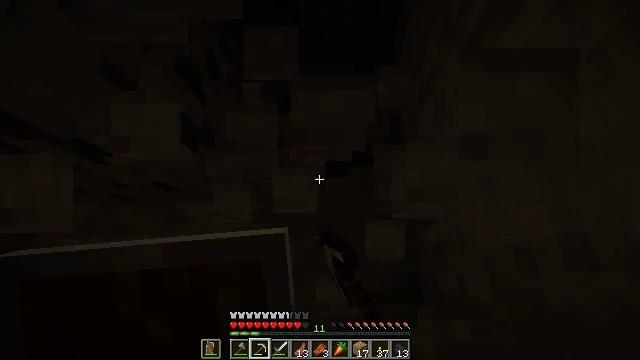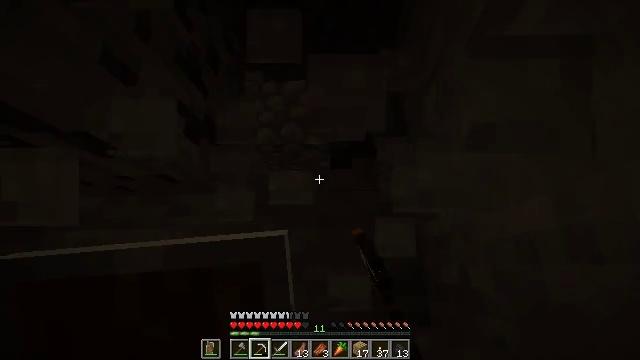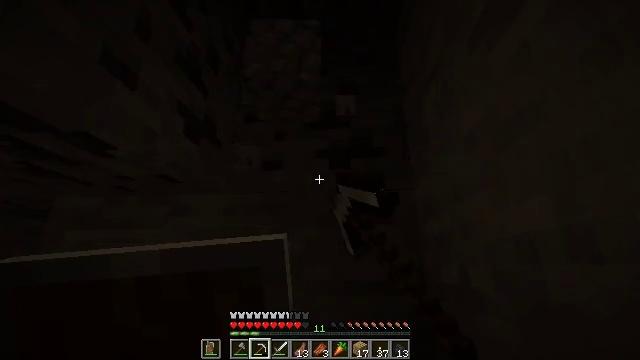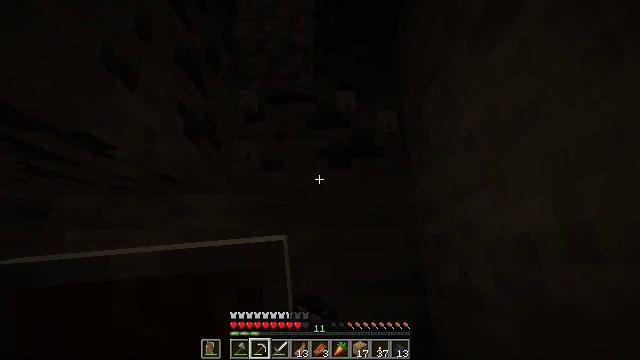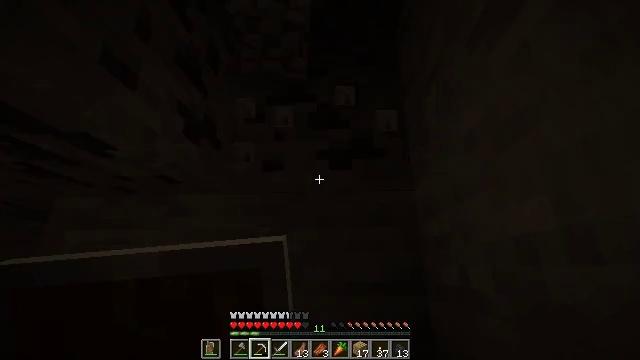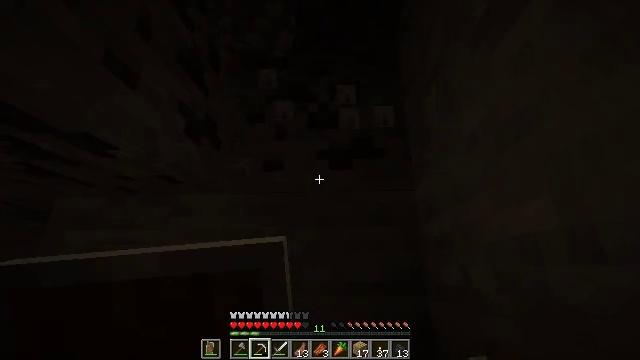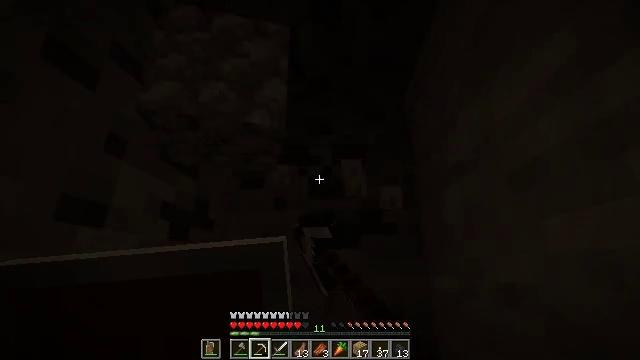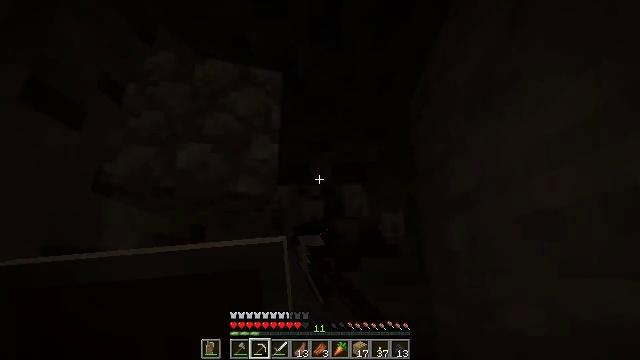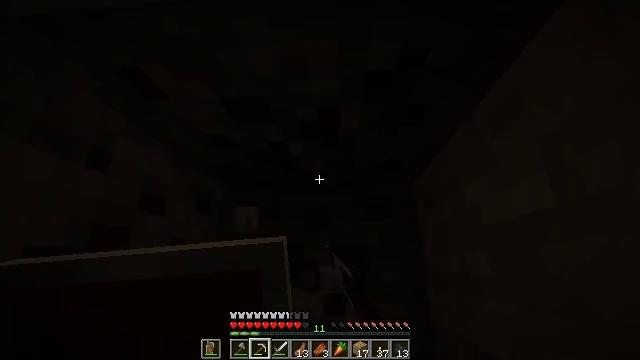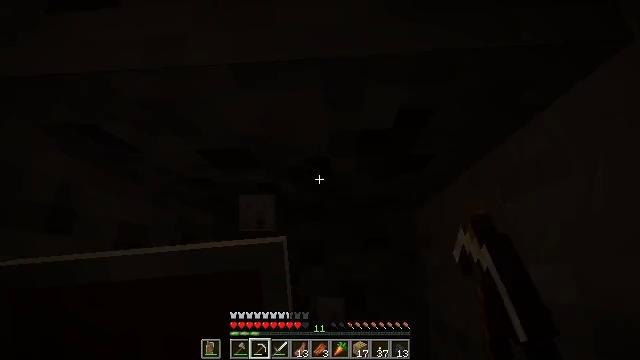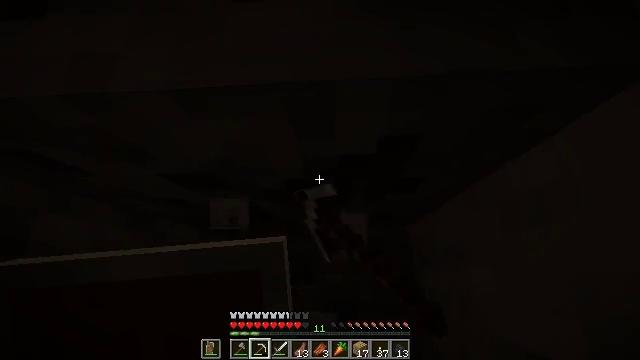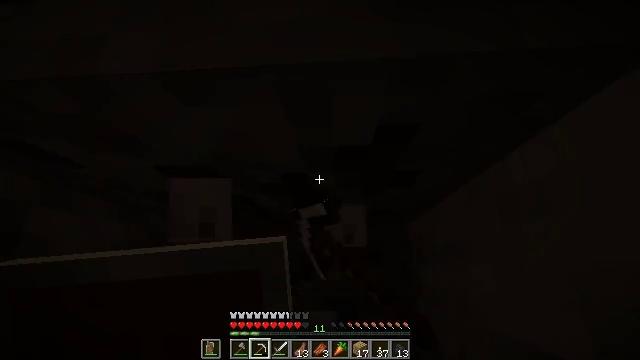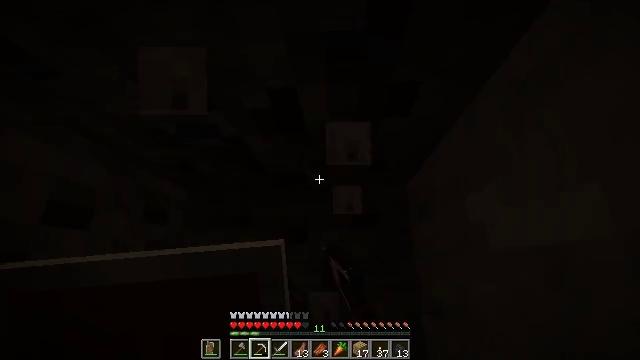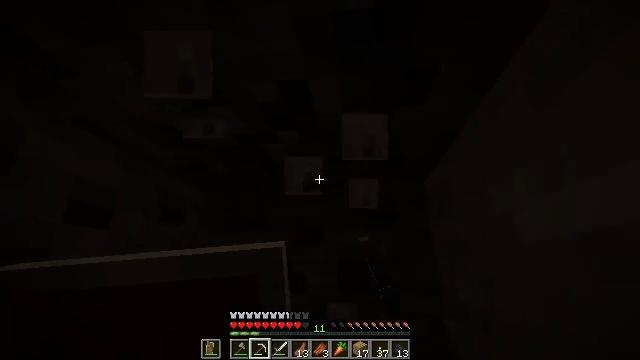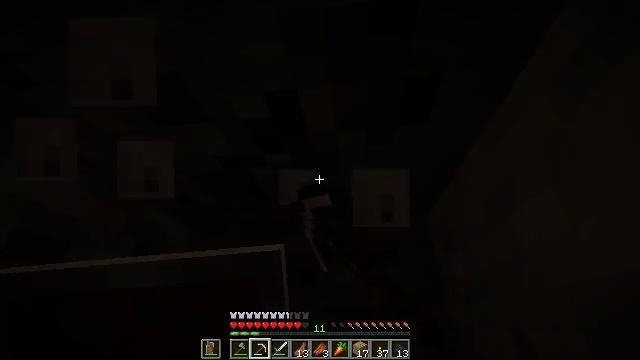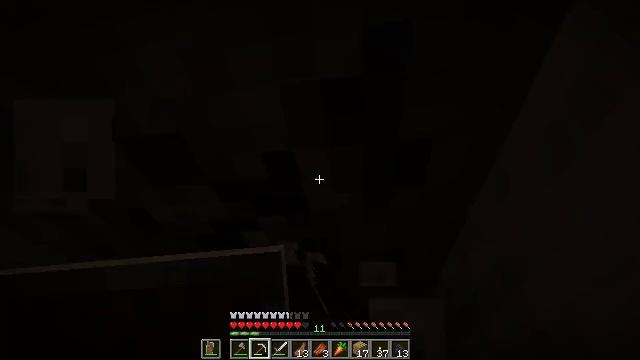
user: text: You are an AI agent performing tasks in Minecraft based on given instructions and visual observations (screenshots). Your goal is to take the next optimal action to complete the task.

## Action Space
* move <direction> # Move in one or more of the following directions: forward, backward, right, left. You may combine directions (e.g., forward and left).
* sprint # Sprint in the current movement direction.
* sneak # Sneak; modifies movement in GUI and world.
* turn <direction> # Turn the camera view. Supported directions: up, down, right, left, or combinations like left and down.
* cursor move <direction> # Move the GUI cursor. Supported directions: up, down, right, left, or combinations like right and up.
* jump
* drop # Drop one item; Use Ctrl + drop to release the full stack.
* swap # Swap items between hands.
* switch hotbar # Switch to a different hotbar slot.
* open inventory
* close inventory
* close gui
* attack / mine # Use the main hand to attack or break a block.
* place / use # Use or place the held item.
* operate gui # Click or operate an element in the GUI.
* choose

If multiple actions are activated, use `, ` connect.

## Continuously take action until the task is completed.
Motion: motion action
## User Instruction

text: Extract coal from the ore block.
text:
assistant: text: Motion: turn down, attack / mine
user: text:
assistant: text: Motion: attack / mine
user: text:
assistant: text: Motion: attack / mine
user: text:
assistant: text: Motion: attack / mine
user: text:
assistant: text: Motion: move forward, attack / mine
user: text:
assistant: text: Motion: move forward, attack / mine, jump
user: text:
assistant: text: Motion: move forward and move right, attack / mine, jump
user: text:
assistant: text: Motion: move forward and move right, attack / mine, jump
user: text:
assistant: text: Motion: move forward and move right, attack / mine, jump
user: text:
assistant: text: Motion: move forward and move right, attack / mine, jump
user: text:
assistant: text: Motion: move forward and move right, attack / mine
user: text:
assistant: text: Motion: move forward and move right, attack / mine
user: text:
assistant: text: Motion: move right, turn left and up, attack / mine
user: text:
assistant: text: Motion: turn up, attack / mine
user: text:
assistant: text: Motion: turn up, attack / mine
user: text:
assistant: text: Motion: turn up, attack / mine
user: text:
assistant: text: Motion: turn up, attack / mine
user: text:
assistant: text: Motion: attack / mine
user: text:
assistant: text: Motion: attack / mine
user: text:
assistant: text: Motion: attack / mine
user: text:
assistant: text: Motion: attack / mine
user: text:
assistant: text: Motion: attack / mine
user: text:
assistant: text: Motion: attack / mine
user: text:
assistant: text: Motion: attack / mine
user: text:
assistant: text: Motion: attack / mine
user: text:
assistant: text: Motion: attack / mine
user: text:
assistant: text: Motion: attack / mine
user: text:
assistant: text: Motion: attack / mine
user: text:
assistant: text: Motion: attack / mine
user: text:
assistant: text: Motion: attack / mine